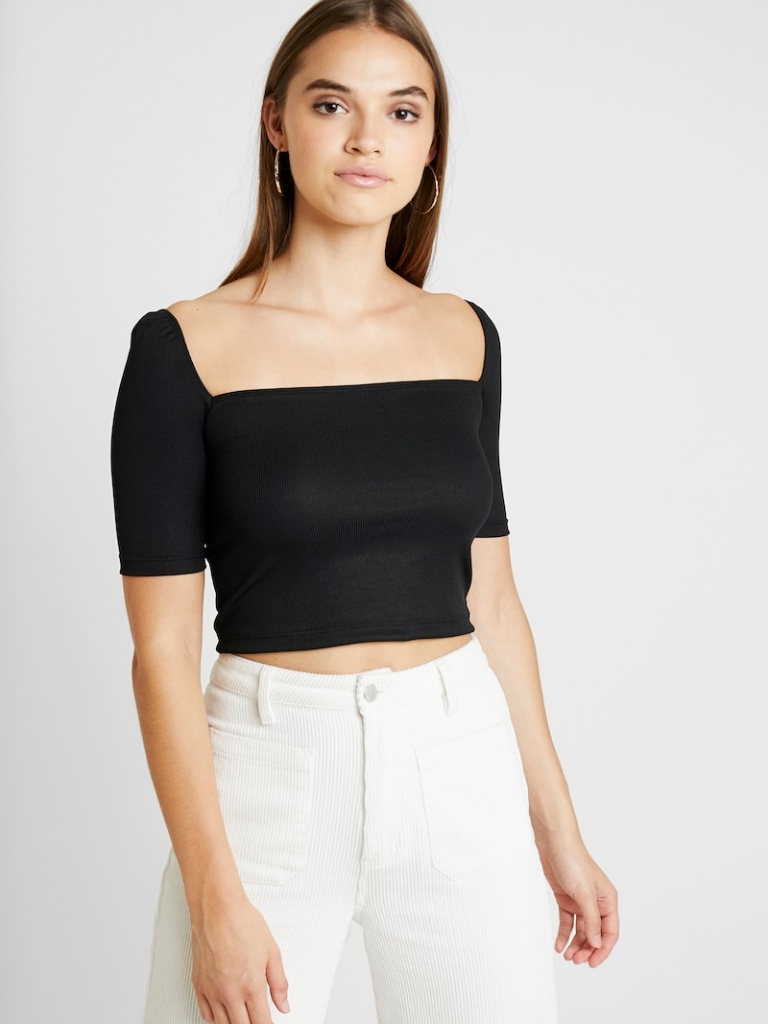
knit tight short sleeve cropped length Fully Tucked in square blouse